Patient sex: M
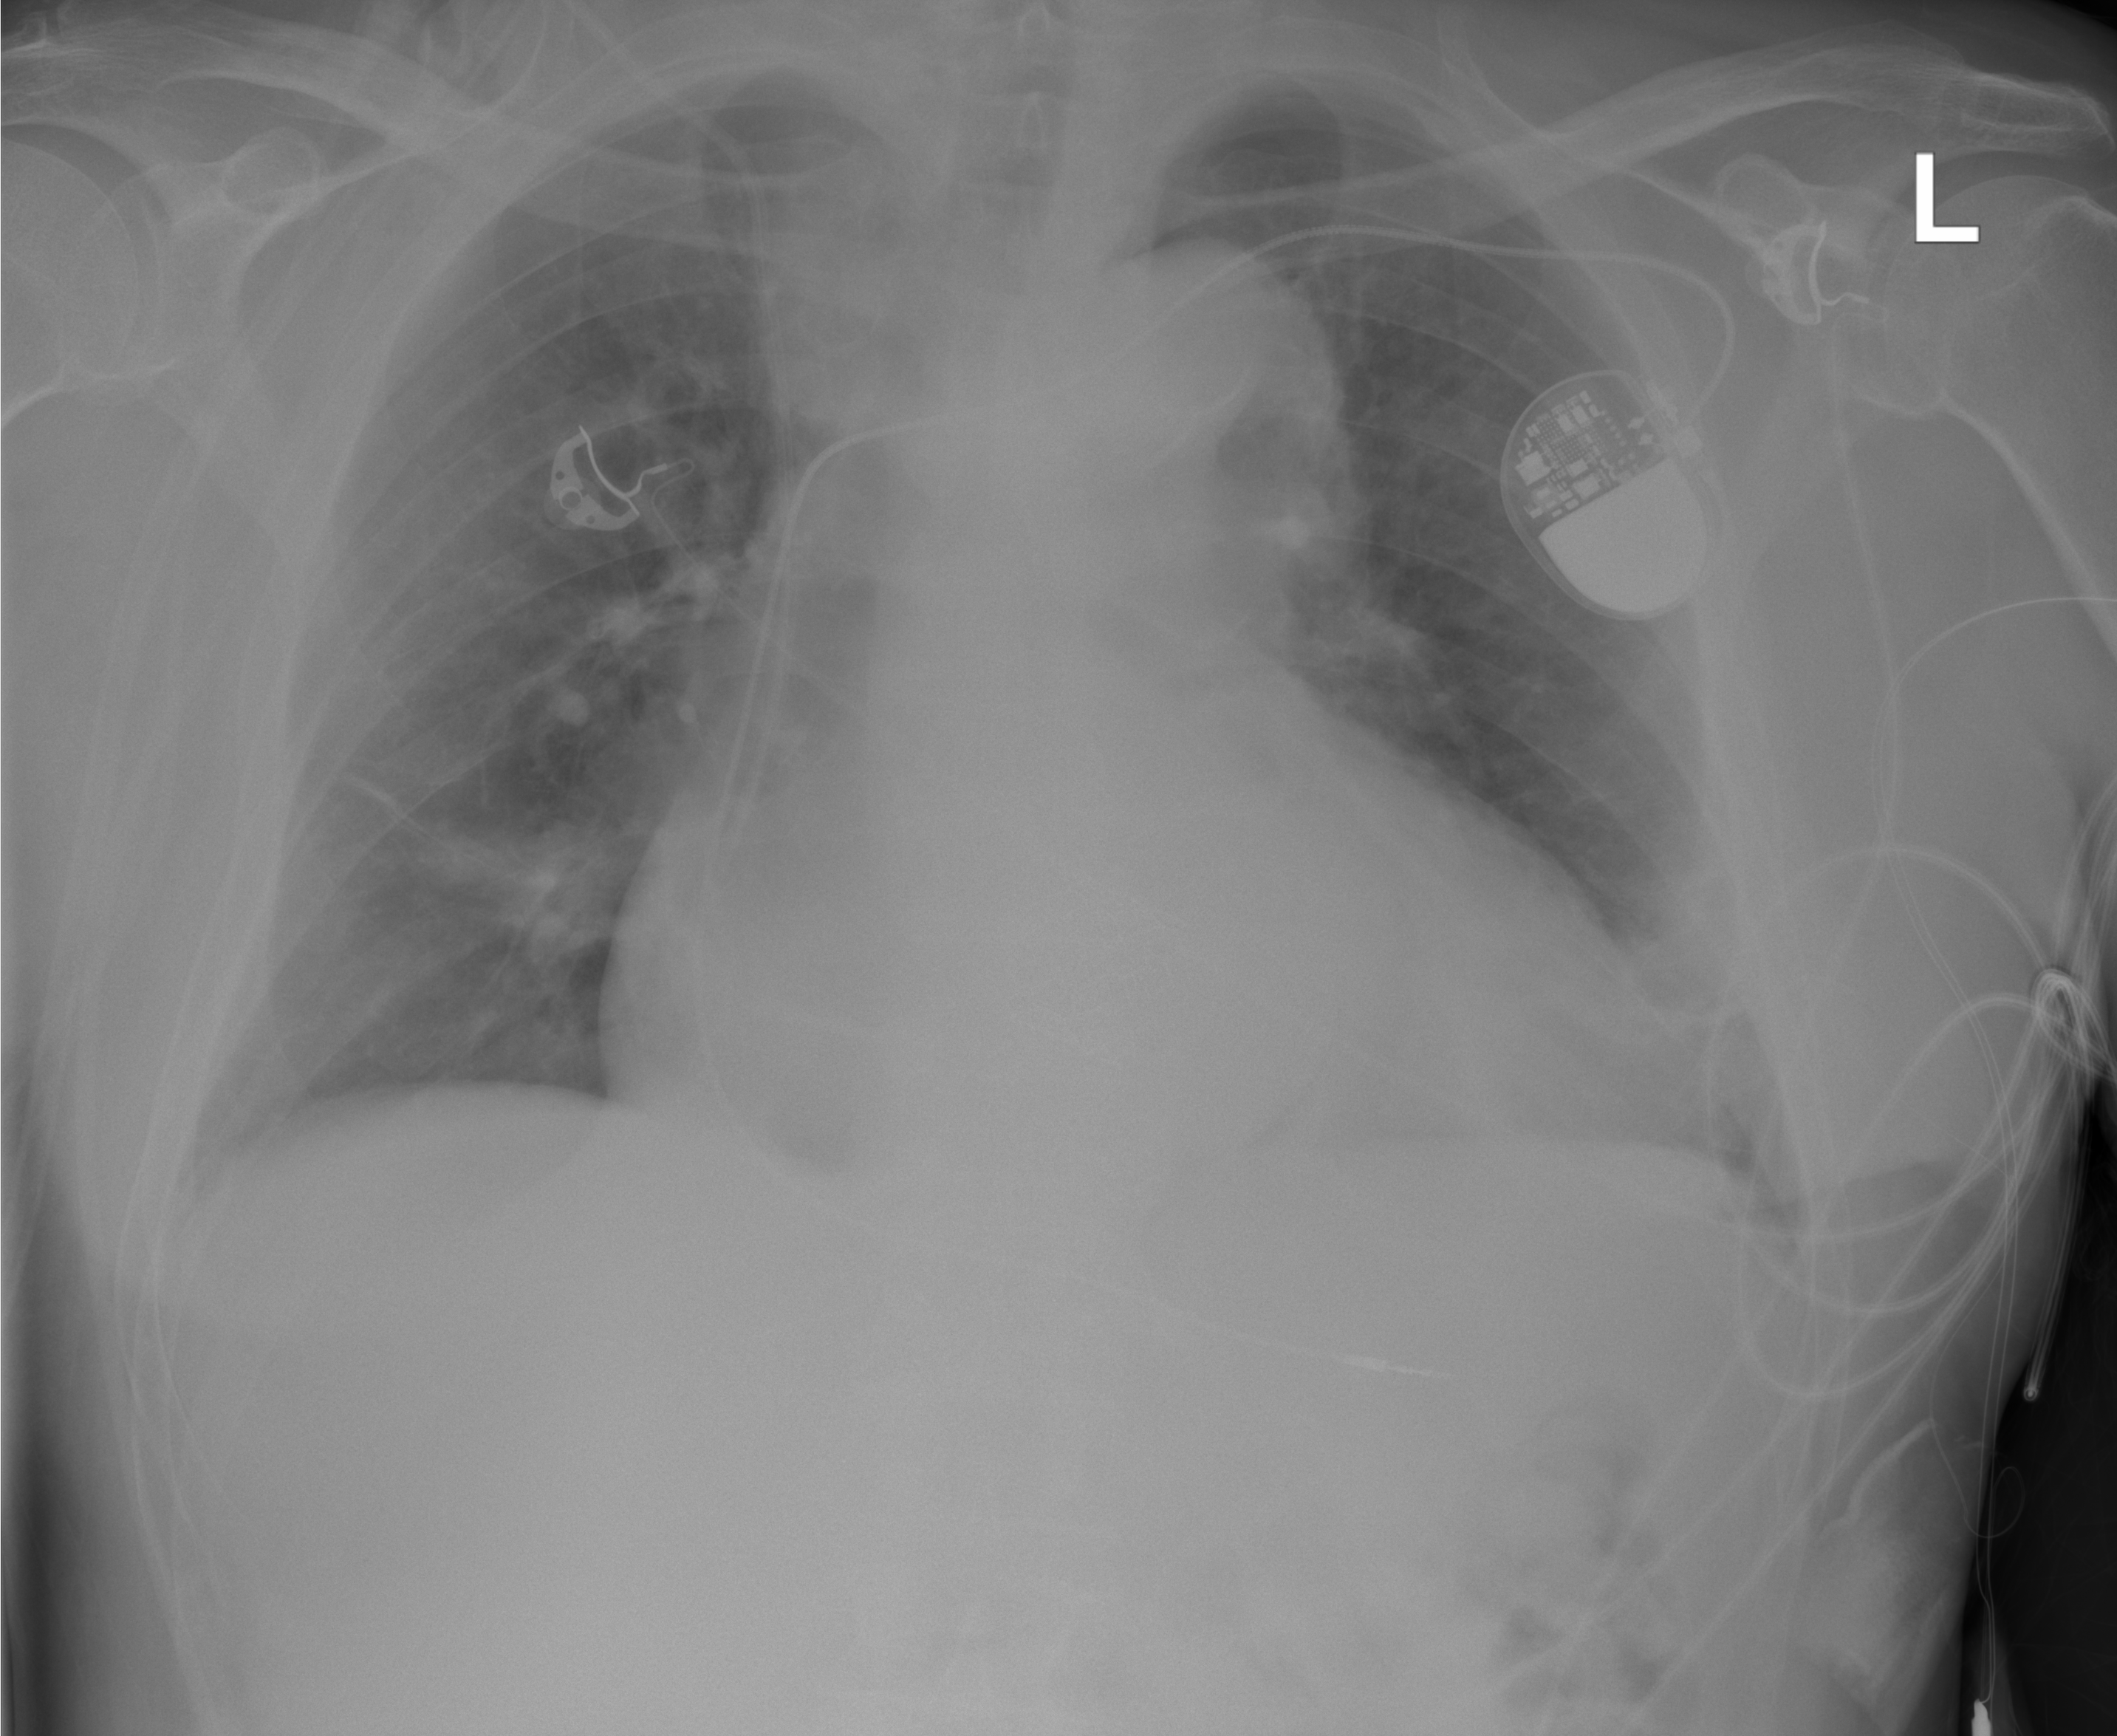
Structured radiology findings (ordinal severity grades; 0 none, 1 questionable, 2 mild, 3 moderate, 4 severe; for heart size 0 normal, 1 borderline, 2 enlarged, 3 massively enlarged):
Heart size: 2
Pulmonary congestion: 2
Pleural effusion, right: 0
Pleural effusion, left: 0
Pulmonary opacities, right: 1
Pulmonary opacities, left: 0
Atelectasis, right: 1
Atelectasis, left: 1